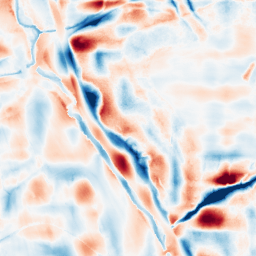
Category: wavelet
Decomposition family: wavelet_dwt
Decomposition parameters: wavelet: sym4
level: 5
Upsampling method: bspline
Upsampling parameters: scale: 4
Upsampling scale: 4